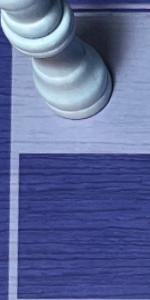
Label: Empty